Question: I'm attempting to make an interface similar to the Photos app where the status bar & navigation bar fade in/out but I'm running into a problem. If I tap to hide the interface then rotate the device, then tap to bring it back up, then the navigation bar is repositioned underneath the status bar (see photo). If I then rotate the device, the navigation bar goes back into it's proper place. How can I fix this?

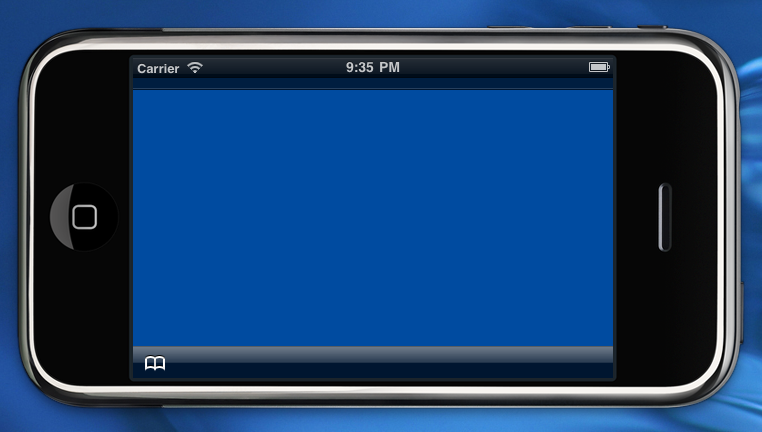
Answer: This may come a little late but I have just had the EXACT same problem. I was desiging a reader view in full-screen with transparent status bar, navigation bar and toolbar that you could fade in and out by tapping in the center of the screen.
The way I have managed to fix it is really simple, basically the core of the problem if this :
When you rotate the view and the NavigationController recalculates its new position, it thinks it should be at the top of the window because the status bar is hidden. When you show both the status bar and the navigation bar after that, they are overlapping.
The way to fix this is really easy, simply keep a BOOL to remember if your overlay is shown or hidden, and implement both willRotateToInterfaceOrientation and willAnimateRotationToInterfaceOrientation in your ViewController.
'''
- (void)willRotateToInterfaceOrientation:(UIInterfaceOrientation)toInterfaceOrientation duration:(NSTimeInterval)duration
{
if (!isOverlayShowing)
{
[[UIApplication sharedApplication] setStatusBarHidden:NO];
}
[super willRotateToInterfaceOrientation:toInterfaceOrientation duration:duration];
}
- (void)willAnimateRotationToInterfaceOrientation:(UIInterfaceOrientation)toInterfaceOrientation duration:(NSTimeInterval)duration
{
if (!isOverlayShowing)
{
[[UIApplication sharedApplication] setStatusBarHidden:YES];
}
[super willAnimateRotationToInterfaceOrientation:toInterfaceOrientation duration:duration];
}
'''
By quickly showing and hiding the StatusBar in these two methods, the StatusBar is shown at the exact moment the NavigationBar recalculates its position. I don't know if this is the best implementaiton to fix this problem, but so far this method works and does not create any flickering on screen and is very smooth.
I hope someone else with my problem may stumble upon this post and find this easy solution to this problem.